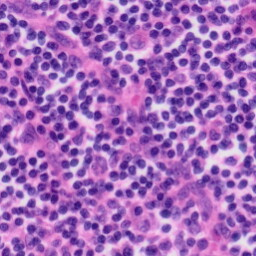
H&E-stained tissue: Tonsil